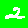
Digit: 2